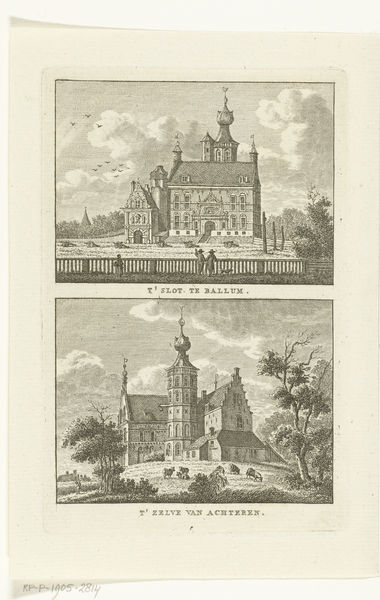
Titel: Gezicht op het Camminghaslot te Ballum
Künstler: Carel Frederik (I) Bendorp
Standort: Amsterdam
Institution: Rijksmuseum
Schlagwörter: fenetre, gravure, architecture, nuage, nuages, fassade, deux, immeuble, batiment, batiments, immeubles, comparaison, emprunte